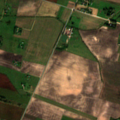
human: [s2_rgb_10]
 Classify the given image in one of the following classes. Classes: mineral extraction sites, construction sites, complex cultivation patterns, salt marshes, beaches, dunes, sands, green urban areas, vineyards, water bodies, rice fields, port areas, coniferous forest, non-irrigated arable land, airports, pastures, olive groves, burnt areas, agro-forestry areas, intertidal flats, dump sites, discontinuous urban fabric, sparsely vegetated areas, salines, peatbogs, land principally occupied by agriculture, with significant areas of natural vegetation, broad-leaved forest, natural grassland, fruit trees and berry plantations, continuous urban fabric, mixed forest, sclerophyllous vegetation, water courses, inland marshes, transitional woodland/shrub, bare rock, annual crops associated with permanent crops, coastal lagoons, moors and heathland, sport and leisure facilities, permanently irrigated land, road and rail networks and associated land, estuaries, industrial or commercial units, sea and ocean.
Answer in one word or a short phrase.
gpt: non-irrigated arable land, complex cultivation patterns